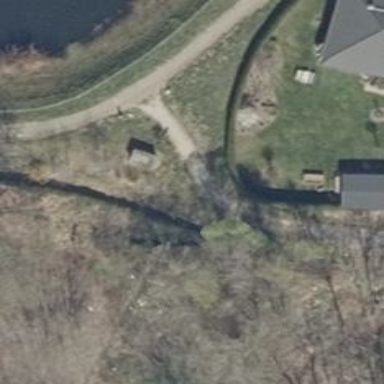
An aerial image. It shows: Compacted path.